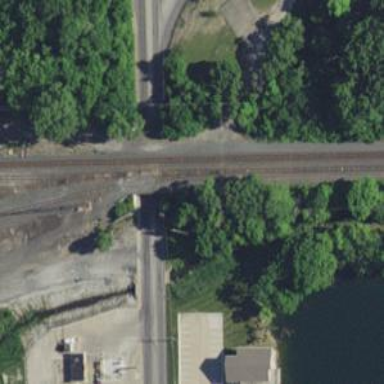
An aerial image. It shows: Railway siding with rails.